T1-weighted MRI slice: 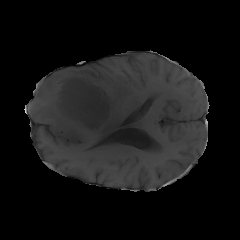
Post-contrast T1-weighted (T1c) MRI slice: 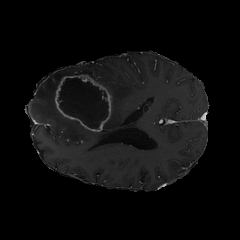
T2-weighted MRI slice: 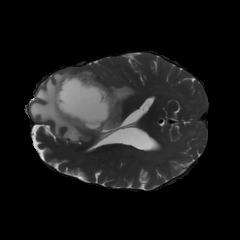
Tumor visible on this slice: yes